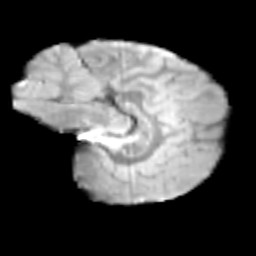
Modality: T2w
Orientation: sagittal
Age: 12
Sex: female
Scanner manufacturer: siemens
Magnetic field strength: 3 T
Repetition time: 3.8 s
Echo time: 0.07 s